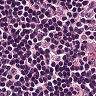
Metastatic tissue present: no